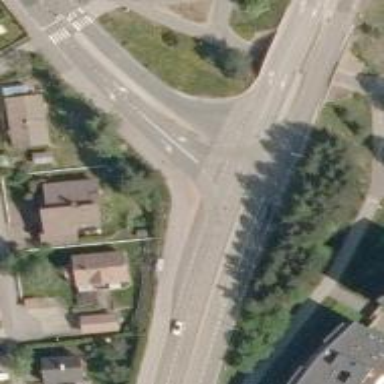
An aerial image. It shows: Road with "give way" sign.